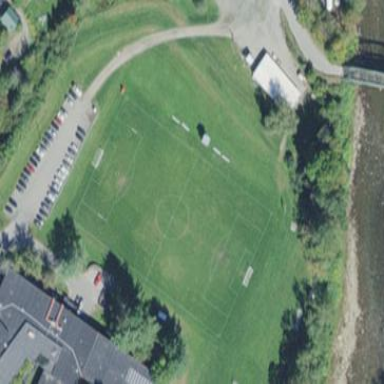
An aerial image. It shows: Soccer pitch for outdoor sports and leisure activities.